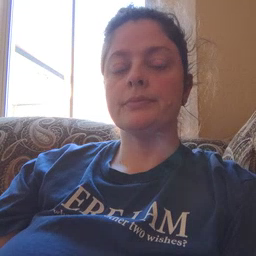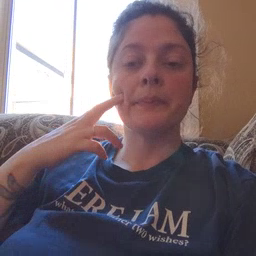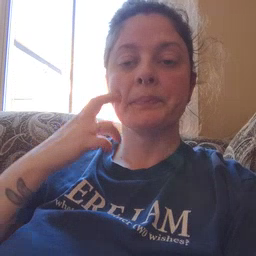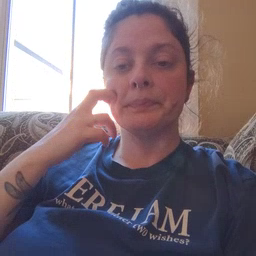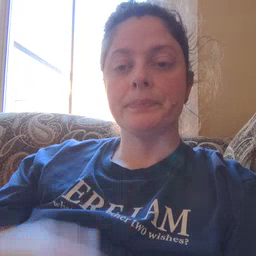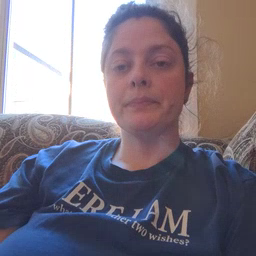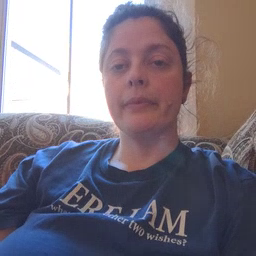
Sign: gum